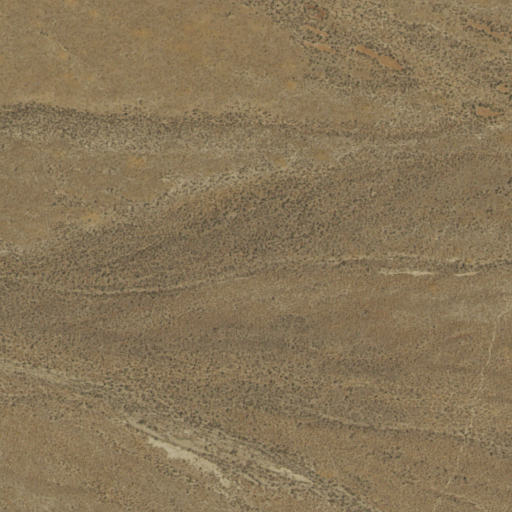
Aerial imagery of valley in Nevada named Lamberson Canyon containing only shrub